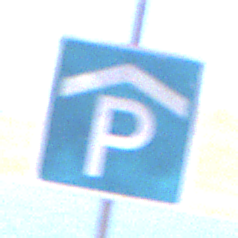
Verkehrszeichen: Parkhaus
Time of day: MorningAfternoon
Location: Outdoor (Nature)
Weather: Clear
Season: NotSpecified
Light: Natural